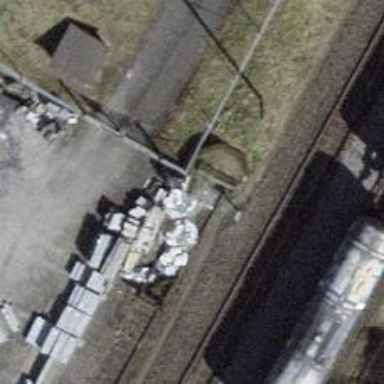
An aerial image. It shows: Railway buffer stop.